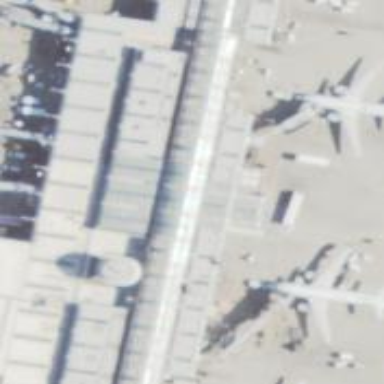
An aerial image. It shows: View of airport terminal.